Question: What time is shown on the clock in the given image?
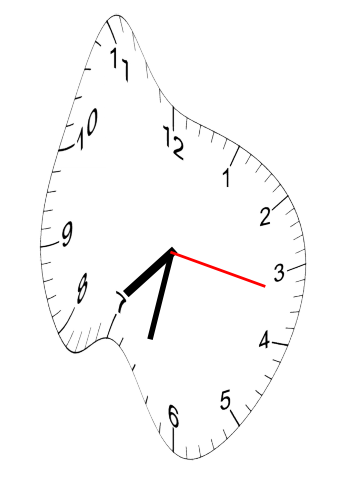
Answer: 07:32:17